Question: When i try to pass using intent but..... when i try to in the main project.
i try to write in my library project this intent :
'''
Intent intent = new Intent(this,com.example.uploadvideo.class);
startActivity(intent);
'''
i add to the manifests of both the main project and library project the two activities that i want to connect.

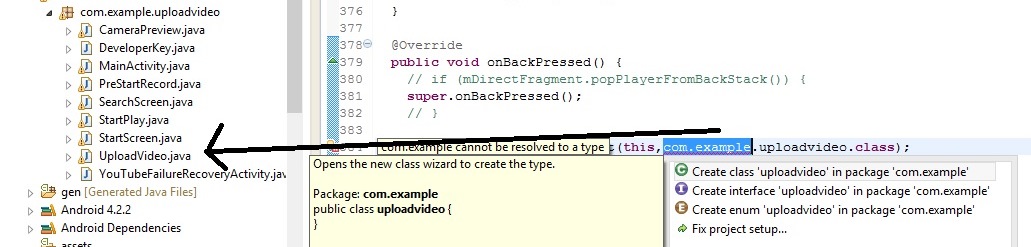
Answer: The library project does not know about the main project.
The prefered solution imo would be to use an action rather than trying to load the class directly in the intent. This will also give you more flexibility if you want to re-use the library.
So the library would do
'''
Intent intent = new Intent("com.example.action_video_upload");
intent.setPackage(mContext.getPackageName()); // only deliver to host app
'''
and the main project would register for that intent in the manifest with
'''
<intent-filter . . . >
<action android:name="com.example.action_video_upload" />
</intent-filter>
'''
More information can be found here: <URL>